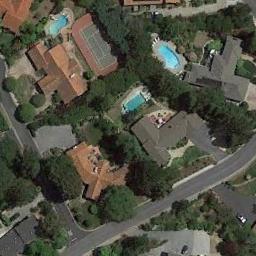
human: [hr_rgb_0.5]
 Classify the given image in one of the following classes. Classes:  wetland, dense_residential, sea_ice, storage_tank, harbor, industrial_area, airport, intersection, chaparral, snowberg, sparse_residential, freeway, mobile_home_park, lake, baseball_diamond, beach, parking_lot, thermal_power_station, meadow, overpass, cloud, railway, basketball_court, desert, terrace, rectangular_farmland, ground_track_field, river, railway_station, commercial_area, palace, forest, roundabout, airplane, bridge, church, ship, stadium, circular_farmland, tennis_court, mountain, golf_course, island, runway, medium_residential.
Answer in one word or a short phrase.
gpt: tennis_court